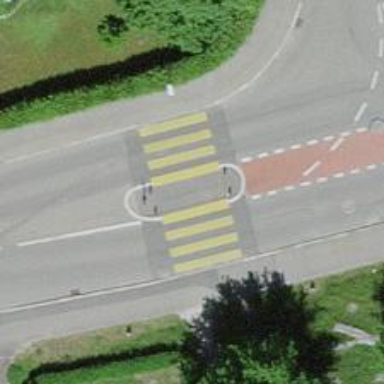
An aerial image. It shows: Uncontrolled crossing with central island on the road.